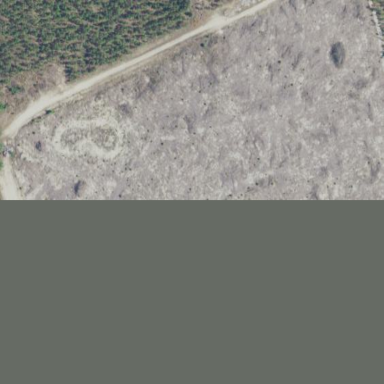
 likely man-made clearing in the landscape."